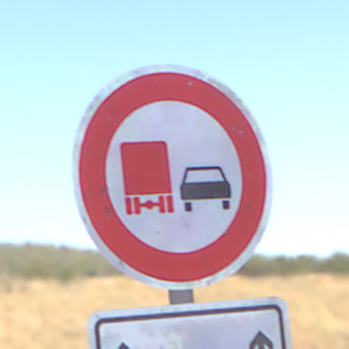
Verkehrszeichen: UeberholverbotKraftfahrzeuge
Zusatzzeichen unten: LaengeEinerStrecke2
Umgebung: Outdoor, RoadRail
Tageszeit: Midday
Wetter: Clear
Licht: Natural
Jahreszeit: Summer
Kontrast: HighContrast